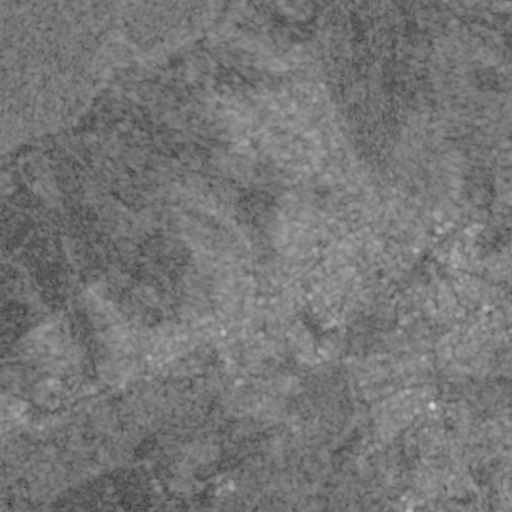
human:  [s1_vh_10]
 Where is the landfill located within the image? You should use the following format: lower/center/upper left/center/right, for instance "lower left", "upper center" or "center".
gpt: The landfill is located in the lower left of the image.
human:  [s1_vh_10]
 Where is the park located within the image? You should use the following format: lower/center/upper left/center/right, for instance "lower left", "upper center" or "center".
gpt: There is no park in the image.

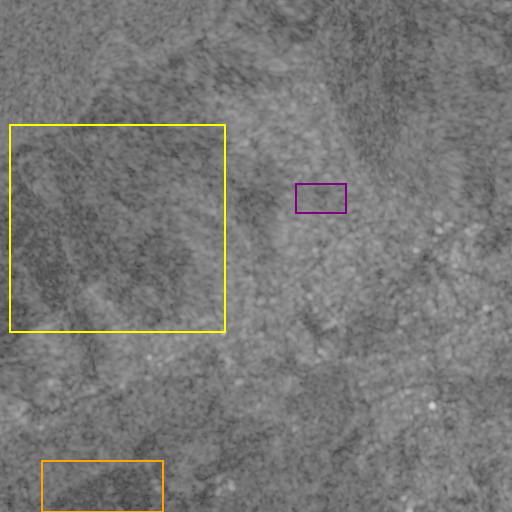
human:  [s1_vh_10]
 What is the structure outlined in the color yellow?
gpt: The structure outlined in yellow is a crop field.
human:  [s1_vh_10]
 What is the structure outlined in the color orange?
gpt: The structure outlined in orange is a landfill.
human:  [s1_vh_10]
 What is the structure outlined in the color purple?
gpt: The structure outlined in purple is a park.
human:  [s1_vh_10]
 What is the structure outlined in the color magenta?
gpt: There is no magenta outline.